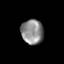
Tissue: prostate
Cell type: NK cells
Senescence score: 0.3545
Nuclear area (px): 540
Mean DAPI intensity: 139.146